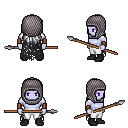
a pixel art fantasy rpg character, male body template, dark elf, purple skin, black tattered cape, white pants, white unkempt hairstyle, chain hood, leather bracers, black shoes, spear, four views (front, back, left, right), 2x2 character sprite sheet, small pixel art, hard edges, no anti-aliasing